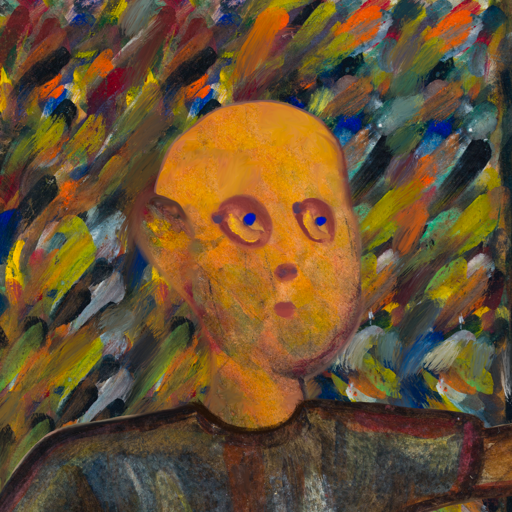
Background: An_Impression, Head And Neck Side: Gypsy_Mother, Face Side: Mother_And_Son_Son, Bust: Mosgoul, Hair Side: Blank, Head Accessory: Blank, Second Necklace: Blank, Necklace: Blank, Baby: Blank